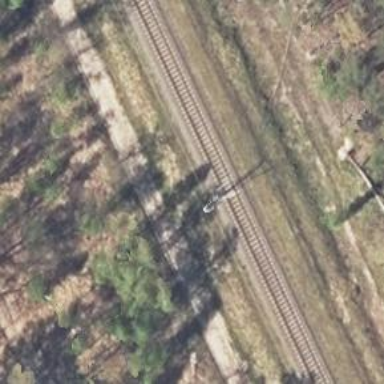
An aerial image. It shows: Railway milestone with catenary mast.